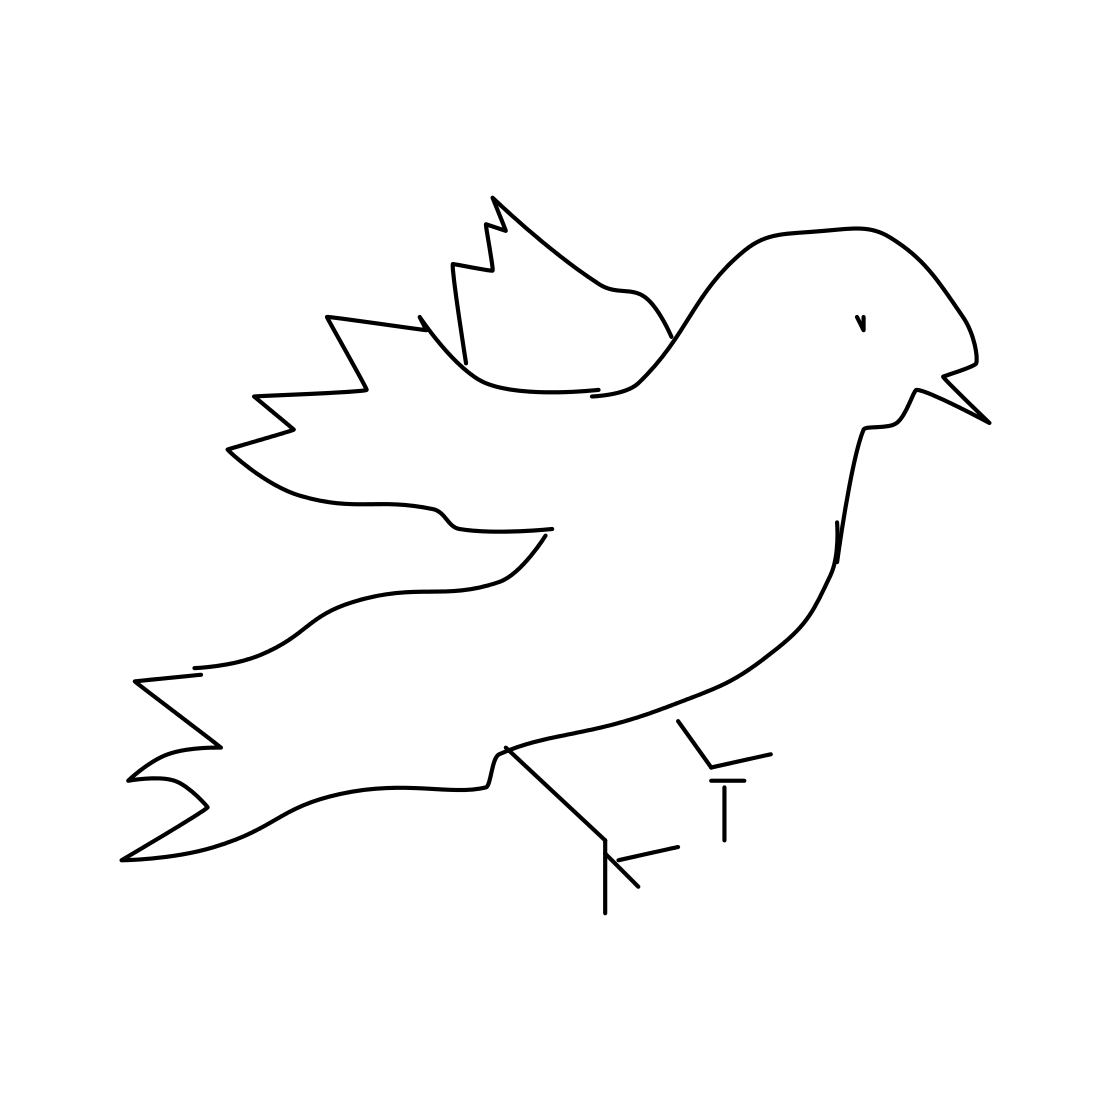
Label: pigeon